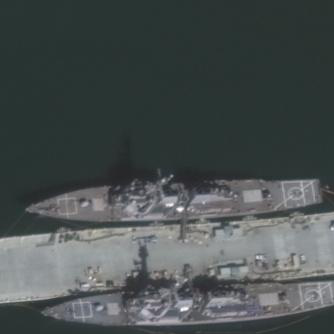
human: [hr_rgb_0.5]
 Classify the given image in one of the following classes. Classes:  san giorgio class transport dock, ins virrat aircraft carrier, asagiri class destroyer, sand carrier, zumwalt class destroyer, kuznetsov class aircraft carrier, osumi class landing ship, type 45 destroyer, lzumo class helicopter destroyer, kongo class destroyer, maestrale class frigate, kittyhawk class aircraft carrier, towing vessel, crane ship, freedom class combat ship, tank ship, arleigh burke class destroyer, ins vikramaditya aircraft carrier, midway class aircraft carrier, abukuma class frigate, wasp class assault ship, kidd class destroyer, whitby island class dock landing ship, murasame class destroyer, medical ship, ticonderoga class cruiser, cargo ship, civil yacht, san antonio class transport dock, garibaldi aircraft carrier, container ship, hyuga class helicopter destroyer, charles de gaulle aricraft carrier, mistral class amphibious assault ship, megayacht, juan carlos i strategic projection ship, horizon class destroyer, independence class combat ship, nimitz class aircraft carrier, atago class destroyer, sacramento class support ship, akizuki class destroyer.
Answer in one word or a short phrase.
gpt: Arleigh Burke class destroyer